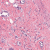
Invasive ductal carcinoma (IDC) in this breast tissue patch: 1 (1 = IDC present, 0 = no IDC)